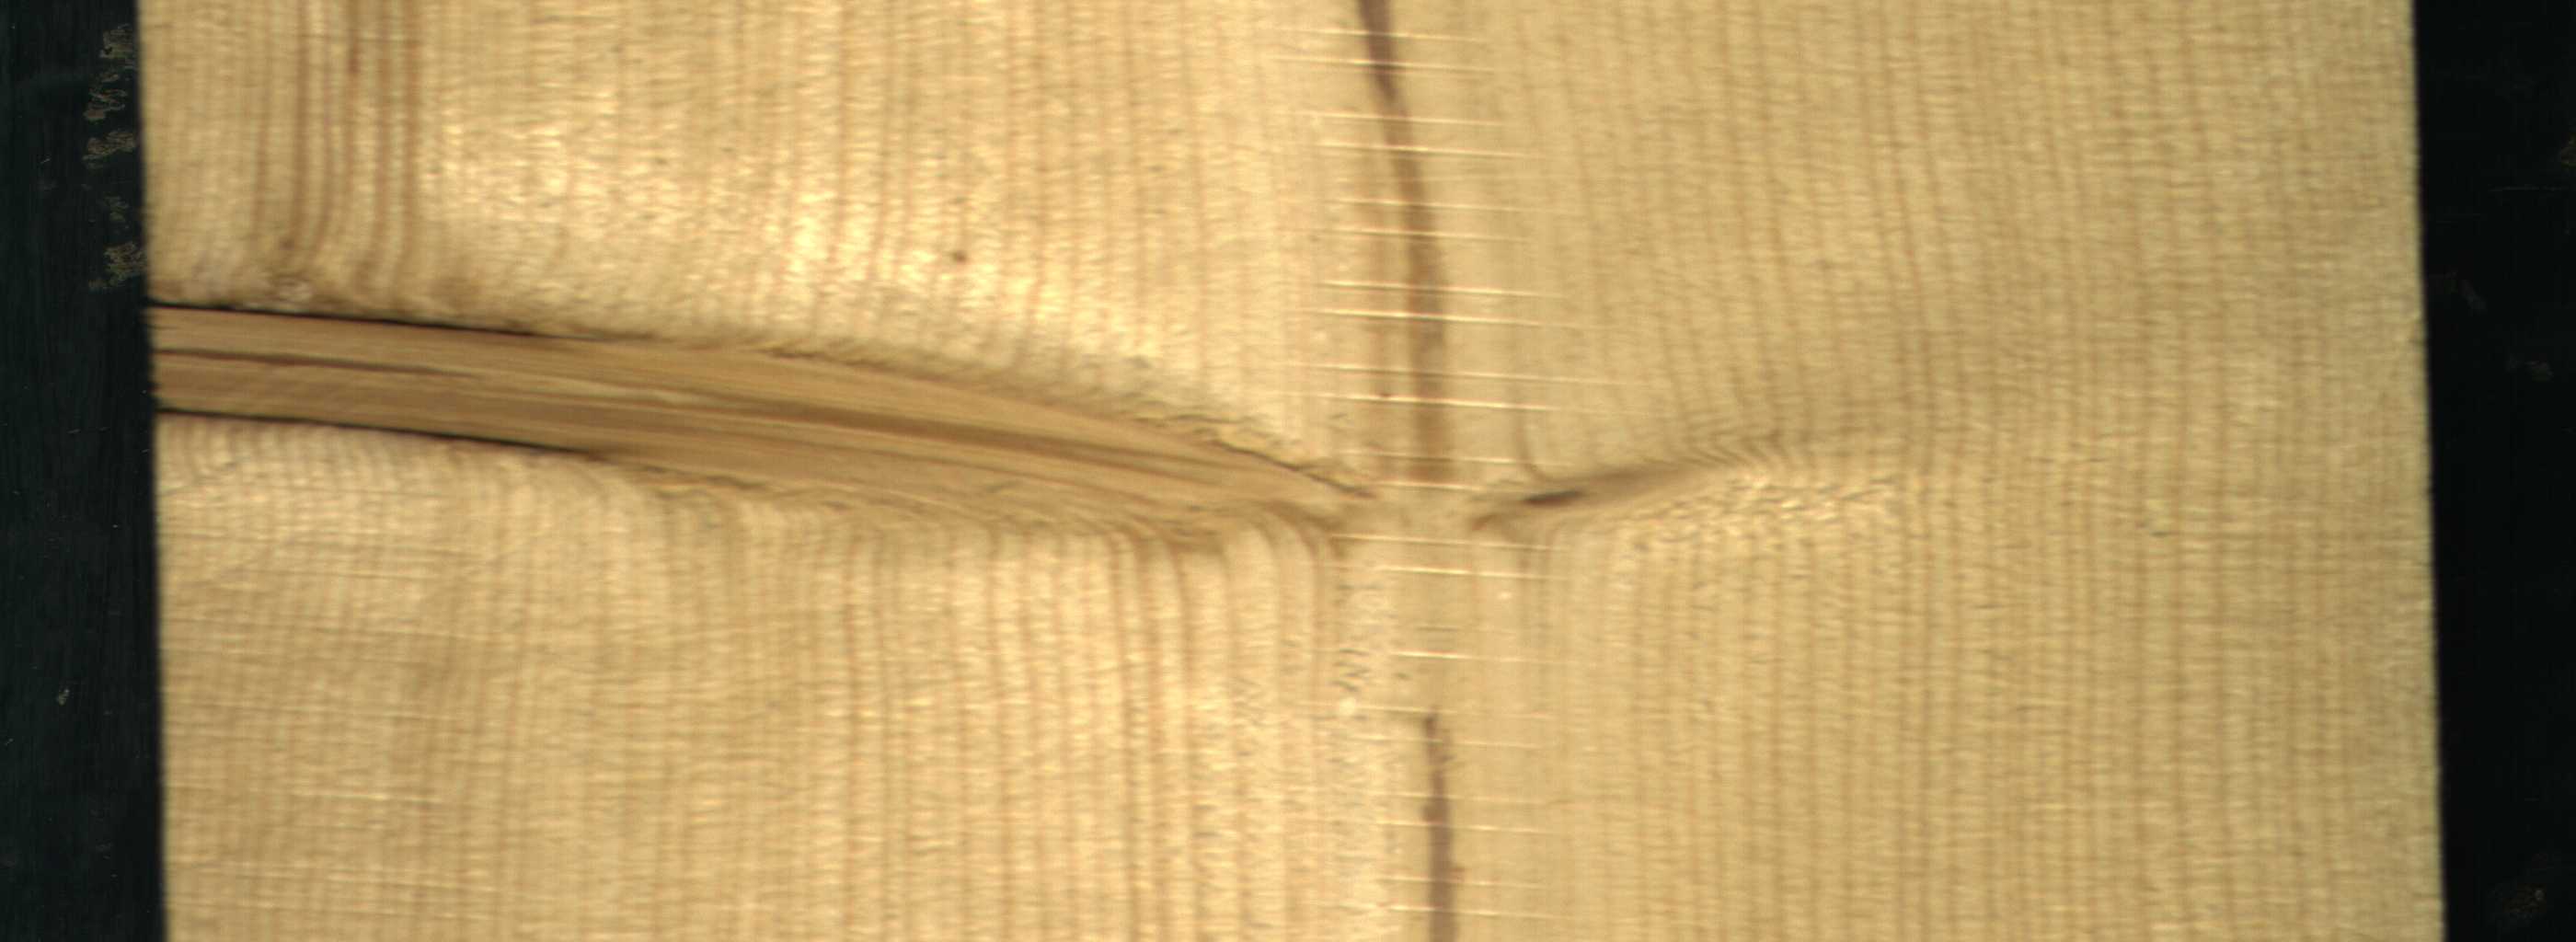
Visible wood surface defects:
Marrow
Marrow
Live_Knot
Live_Knot